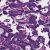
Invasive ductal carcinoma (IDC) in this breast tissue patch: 0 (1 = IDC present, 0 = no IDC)